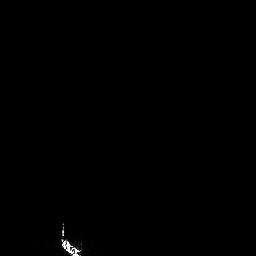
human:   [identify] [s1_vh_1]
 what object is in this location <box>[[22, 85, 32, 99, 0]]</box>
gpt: <ref>1 medium ship at the bottom left</ref>